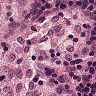
Metastatic tissue present: no